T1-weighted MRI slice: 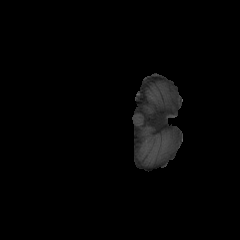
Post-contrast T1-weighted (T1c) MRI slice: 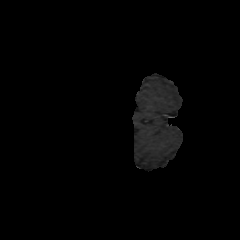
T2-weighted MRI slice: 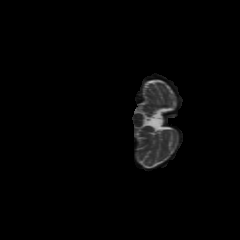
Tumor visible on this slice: no